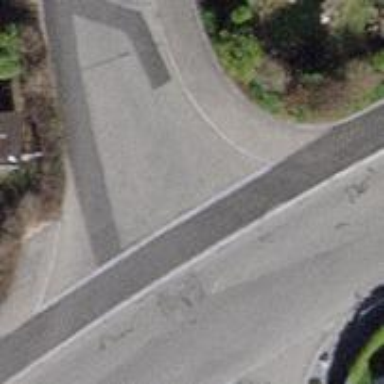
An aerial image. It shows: Unmarked crossing on the road.